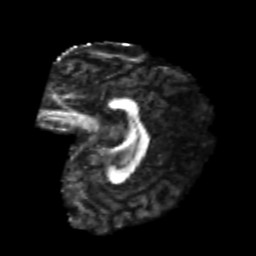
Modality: FA
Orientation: sagittal
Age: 19
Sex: female
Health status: healthy
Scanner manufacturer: philips
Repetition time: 7.389 s
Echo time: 0.08599 s